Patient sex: M
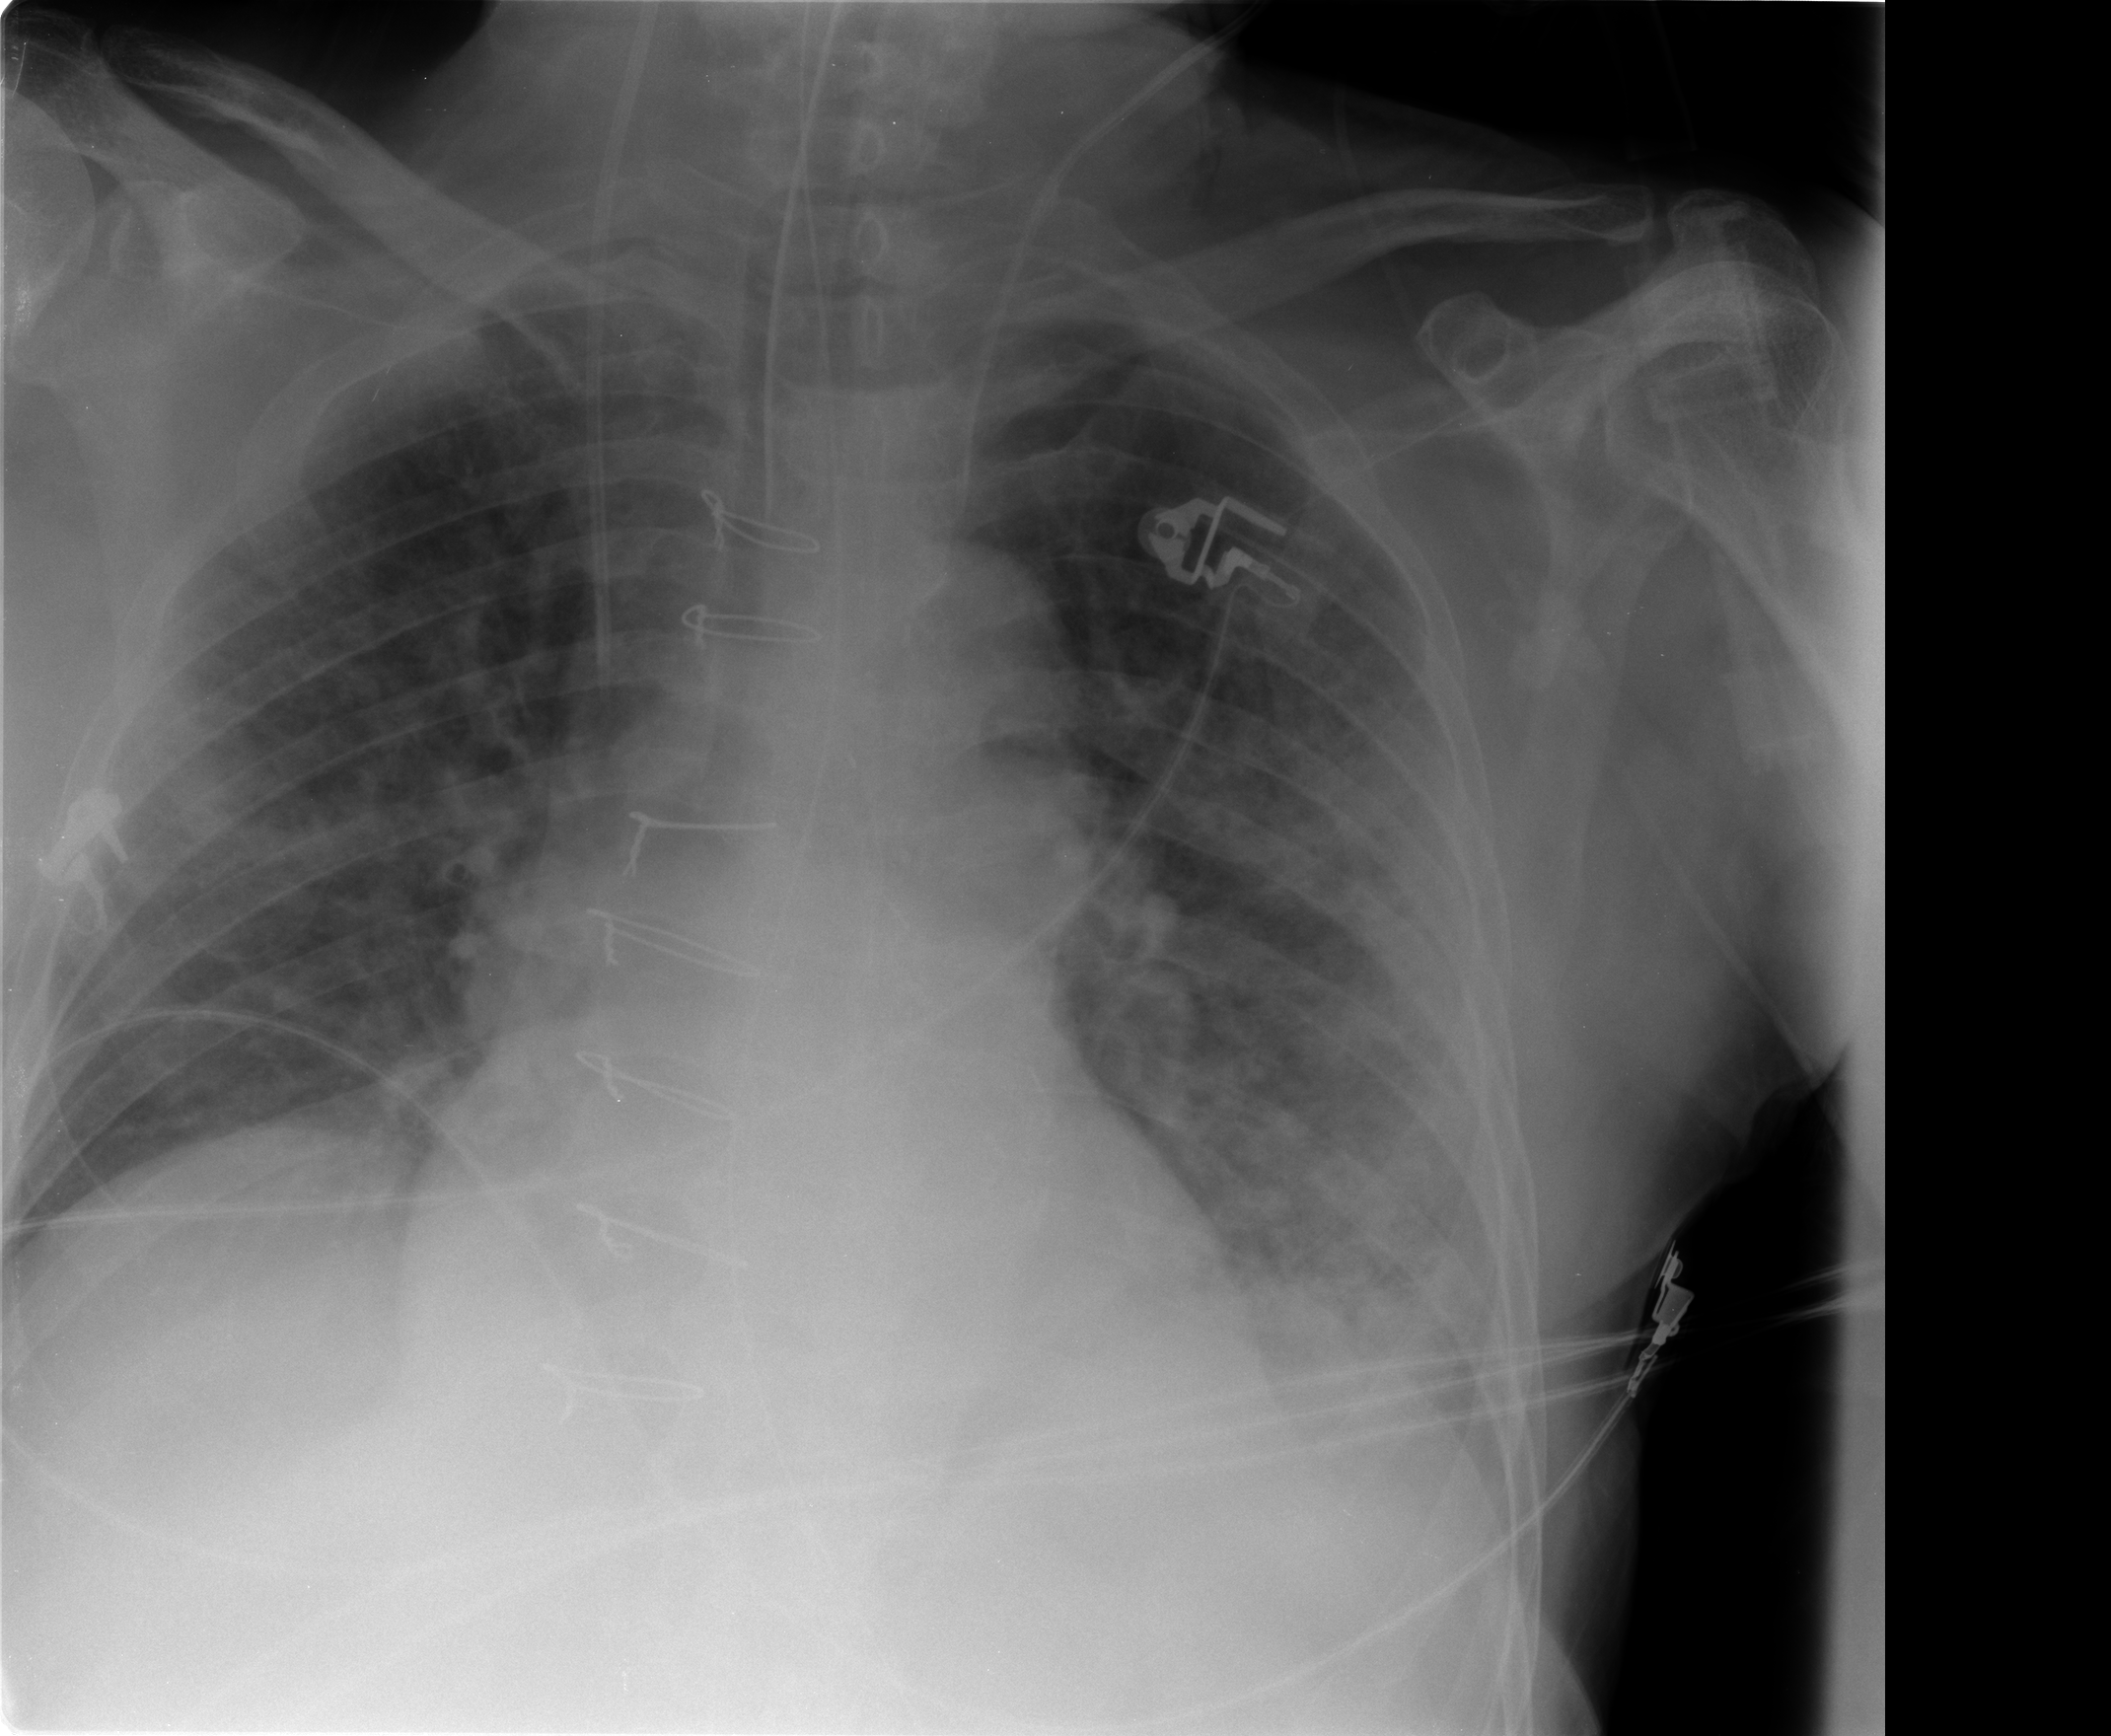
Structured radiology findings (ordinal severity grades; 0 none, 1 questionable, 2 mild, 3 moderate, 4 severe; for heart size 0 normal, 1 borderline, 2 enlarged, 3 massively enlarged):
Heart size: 0
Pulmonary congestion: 2
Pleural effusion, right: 0
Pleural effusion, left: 0
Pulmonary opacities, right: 2
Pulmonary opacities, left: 2
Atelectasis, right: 1
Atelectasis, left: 2